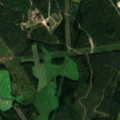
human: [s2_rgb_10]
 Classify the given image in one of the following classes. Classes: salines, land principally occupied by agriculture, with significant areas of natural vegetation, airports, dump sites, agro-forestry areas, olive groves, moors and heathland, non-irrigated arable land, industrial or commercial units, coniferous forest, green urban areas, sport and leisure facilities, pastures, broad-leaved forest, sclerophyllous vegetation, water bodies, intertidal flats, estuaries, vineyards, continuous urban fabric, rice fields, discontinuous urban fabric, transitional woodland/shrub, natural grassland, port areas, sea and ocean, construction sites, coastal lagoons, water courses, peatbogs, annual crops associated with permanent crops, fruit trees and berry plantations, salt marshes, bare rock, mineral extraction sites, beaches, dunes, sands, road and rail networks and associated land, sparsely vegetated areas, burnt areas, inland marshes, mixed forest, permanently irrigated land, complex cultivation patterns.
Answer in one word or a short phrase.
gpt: non-irrigated arable land, land principally occupied by agriculture, with significant areas of natural vegetation, coniferous forest, mixed forest, transitional woodland/shrub